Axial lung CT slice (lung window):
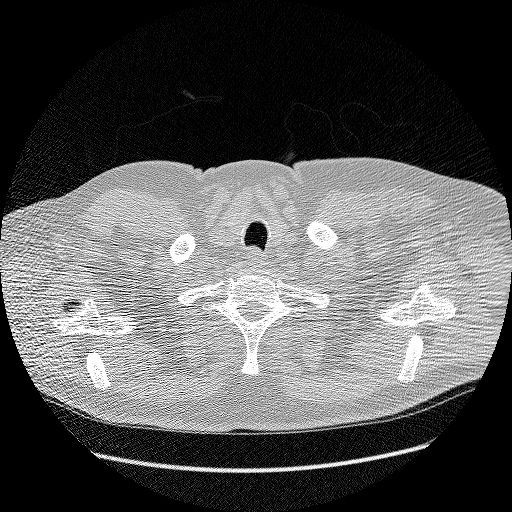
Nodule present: no